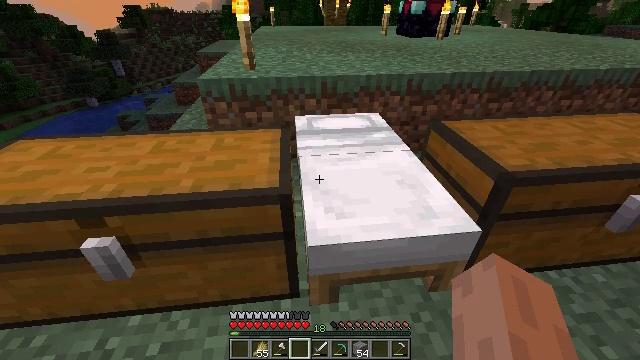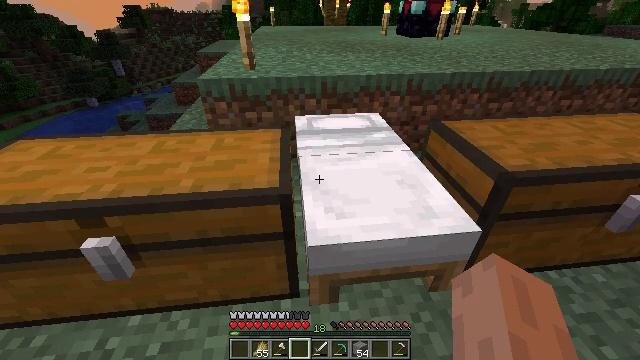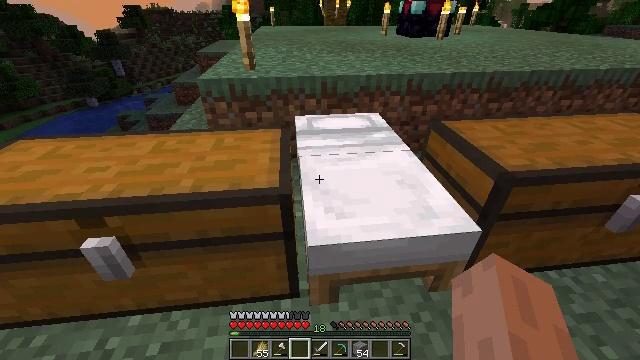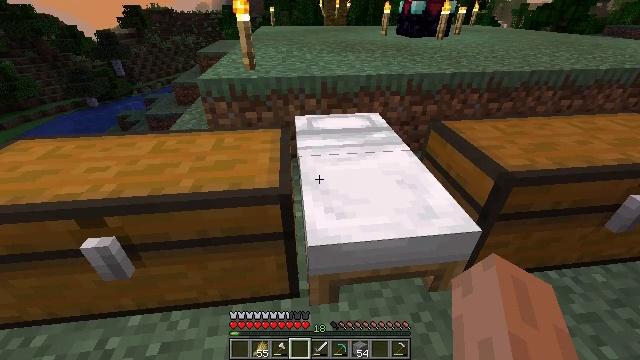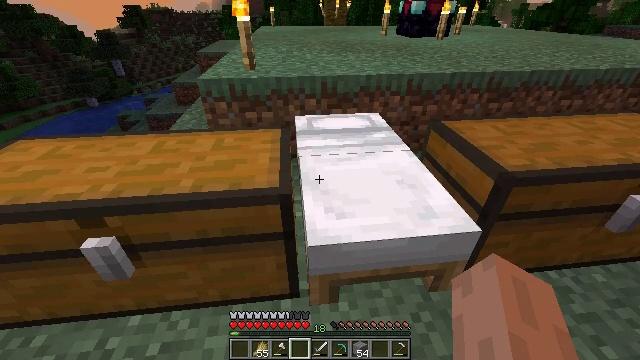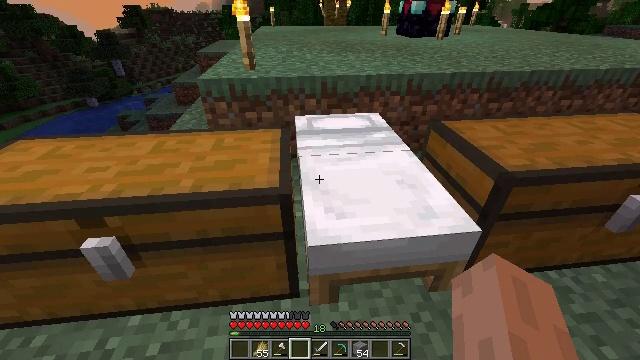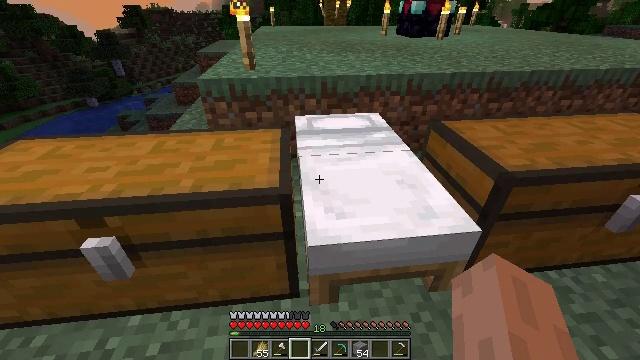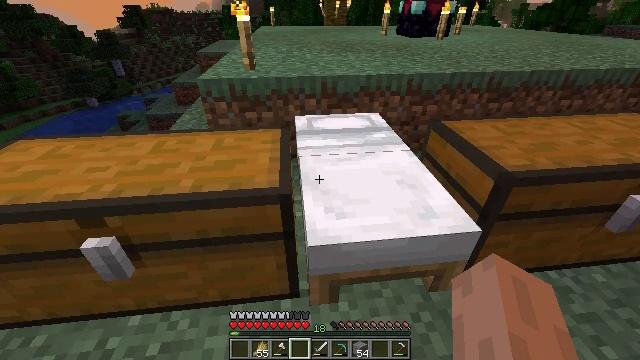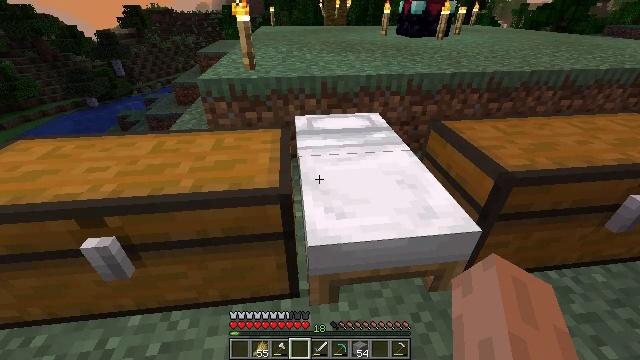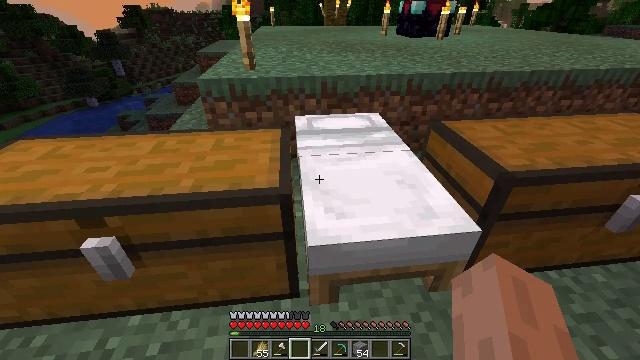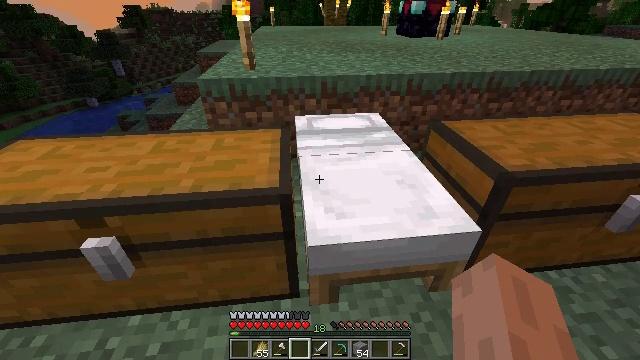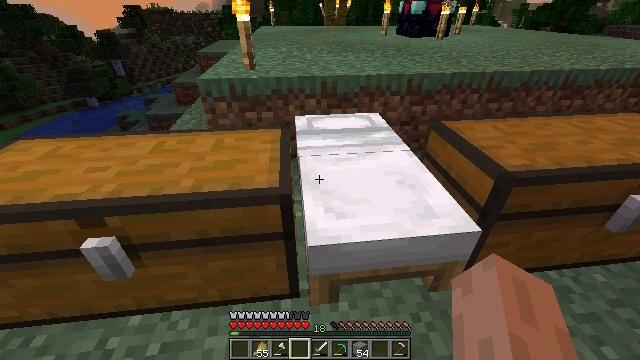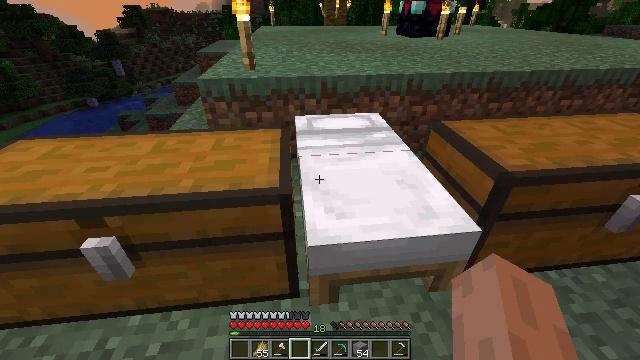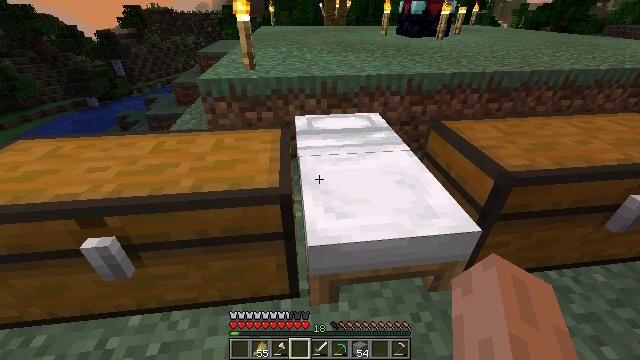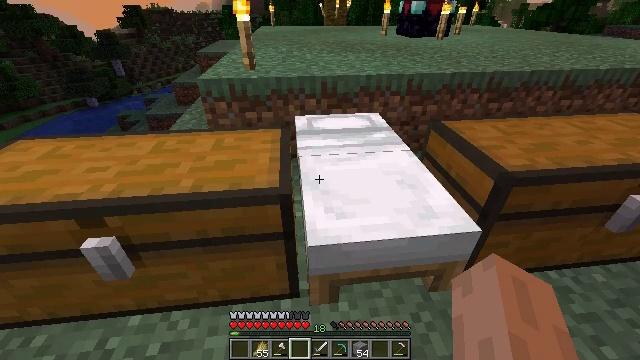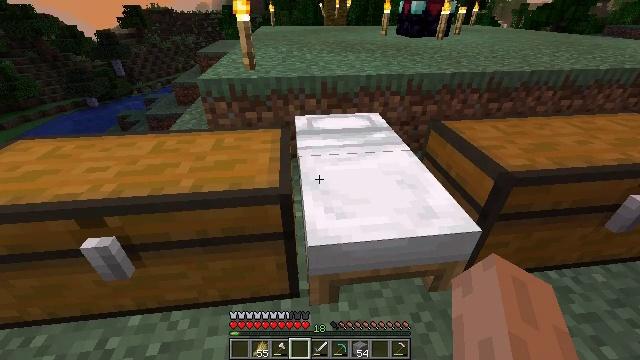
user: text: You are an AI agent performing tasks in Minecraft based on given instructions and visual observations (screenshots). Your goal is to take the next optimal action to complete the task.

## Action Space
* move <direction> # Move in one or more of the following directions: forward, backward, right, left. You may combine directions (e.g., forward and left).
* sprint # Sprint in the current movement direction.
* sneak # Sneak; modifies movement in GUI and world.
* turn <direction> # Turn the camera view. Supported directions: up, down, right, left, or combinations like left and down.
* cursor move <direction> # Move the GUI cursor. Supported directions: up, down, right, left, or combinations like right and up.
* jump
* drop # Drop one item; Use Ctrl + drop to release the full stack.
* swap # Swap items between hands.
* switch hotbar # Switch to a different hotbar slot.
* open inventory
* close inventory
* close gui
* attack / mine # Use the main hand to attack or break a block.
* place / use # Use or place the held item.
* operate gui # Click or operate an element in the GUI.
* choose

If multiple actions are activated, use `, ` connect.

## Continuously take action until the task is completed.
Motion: motion action
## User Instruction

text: Interact with the crafting table to create a jungle fence gate.
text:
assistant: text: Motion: no_op
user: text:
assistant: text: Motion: no_op
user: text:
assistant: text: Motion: no_op
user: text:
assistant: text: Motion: no_op
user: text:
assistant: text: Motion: no_op
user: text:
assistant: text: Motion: no_op
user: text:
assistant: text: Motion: no_op
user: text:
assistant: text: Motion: no_op
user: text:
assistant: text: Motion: no_op
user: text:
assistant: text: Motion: no_op
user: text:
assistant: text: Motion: no_op
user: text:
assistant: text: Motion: no_op
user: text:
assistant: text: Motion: no_op
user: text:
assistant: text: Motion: no_op
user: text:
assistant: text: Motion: no_op
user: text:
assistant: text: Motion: no_op
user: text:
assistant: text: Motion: no_op
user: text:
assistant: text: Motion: no_op
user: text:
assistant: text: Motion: no_op
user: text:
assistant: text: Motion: no_op
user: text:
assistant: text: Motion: no_op
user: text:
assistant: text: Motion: no_op
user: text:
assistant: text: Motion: no_op
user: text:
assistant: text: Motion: no_op
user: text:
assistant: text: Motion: no_op
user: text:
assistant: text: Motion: no_op
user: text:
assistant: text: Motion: no_op
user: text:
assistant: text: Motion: no_op
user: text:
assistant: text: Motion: no_op
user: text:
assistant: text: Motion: no_op